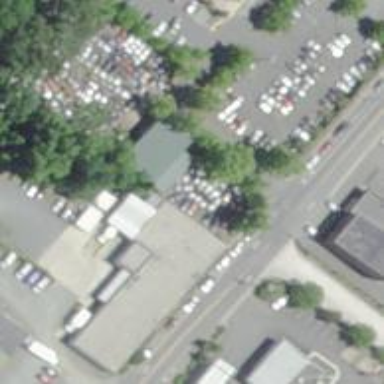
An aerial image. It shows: Commercial building.